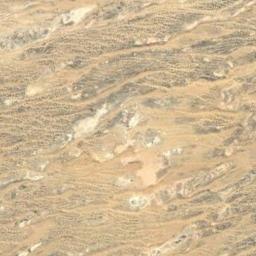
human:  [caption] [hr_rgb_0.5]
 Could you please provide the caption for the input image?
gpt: There are yellow desert with lines of bare land .

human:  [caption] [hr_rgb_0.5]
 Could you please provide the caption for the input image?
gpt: There are patches in this desert .

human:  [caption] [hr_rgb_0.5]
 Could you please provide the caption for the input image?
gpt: The desert has yellow sand and some mountains and the desert terrain is rugged .

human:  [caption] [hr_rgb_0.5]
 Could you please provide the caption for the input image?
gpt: This is a yellow desert with wavy stripes .

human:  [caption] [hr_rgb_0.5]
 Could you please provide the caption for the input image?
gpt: A desert covered with sand and some bare land .